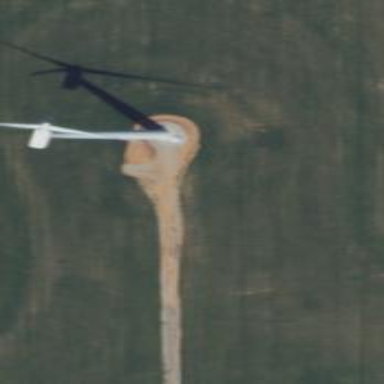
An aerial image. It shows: Industrial building with wind turbine generator. The generator is horizontal axis wind turbine.